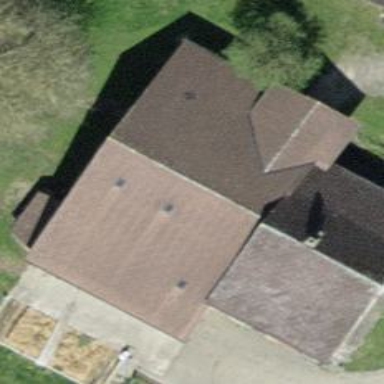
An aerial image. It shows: Detached building.